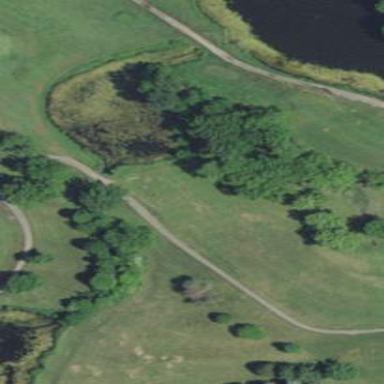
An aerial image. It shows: Water hazard on golf course.